Field crop: maize
Growth stage: 2
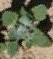
Species: chenopodium